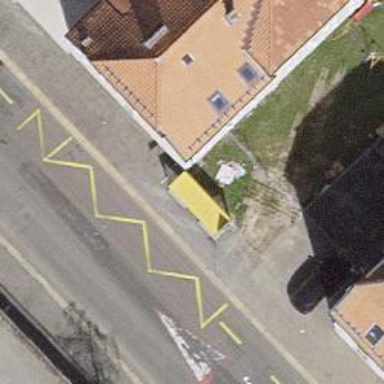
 serving as platform for public transportation."